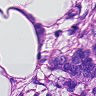
Metastatic tissue present: yes